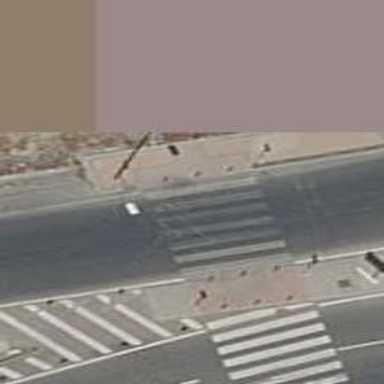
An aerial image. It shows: Crossing on the footway with traffic signals.